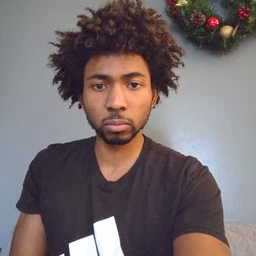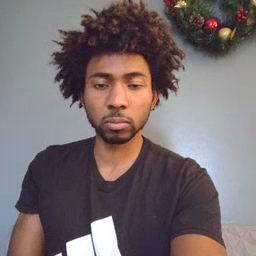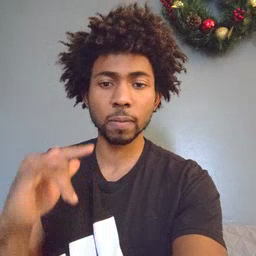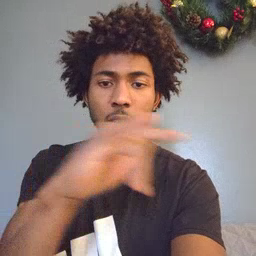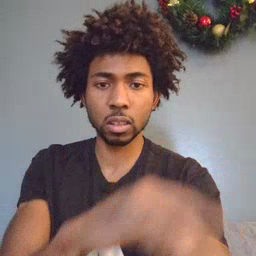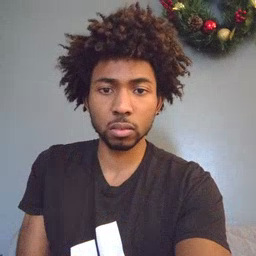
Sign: airplane